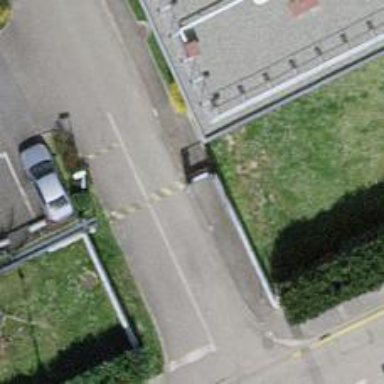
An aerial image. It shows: Sliding gate as barrier.